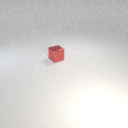
small red metal cube